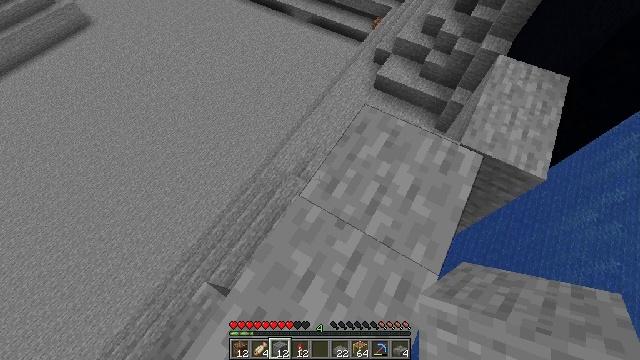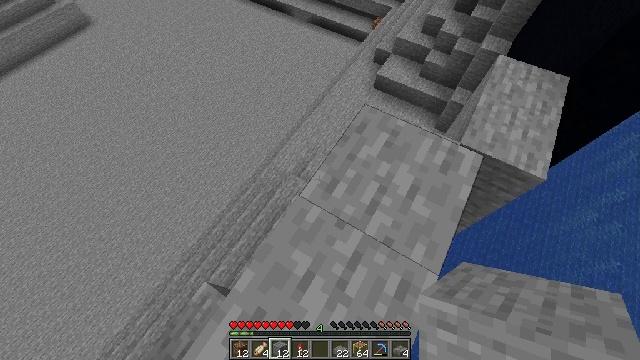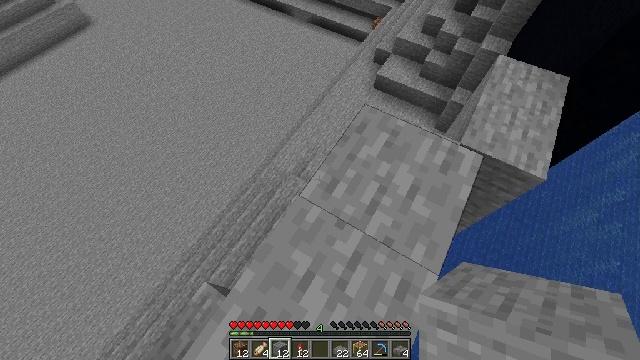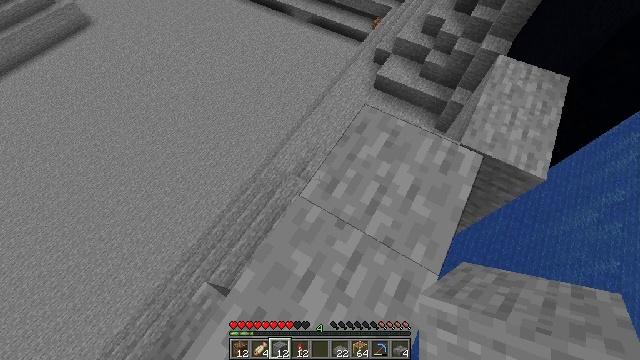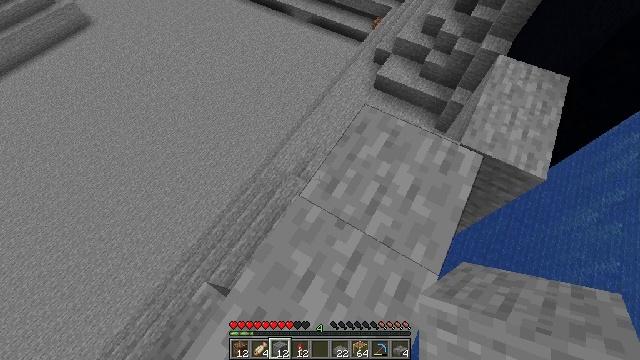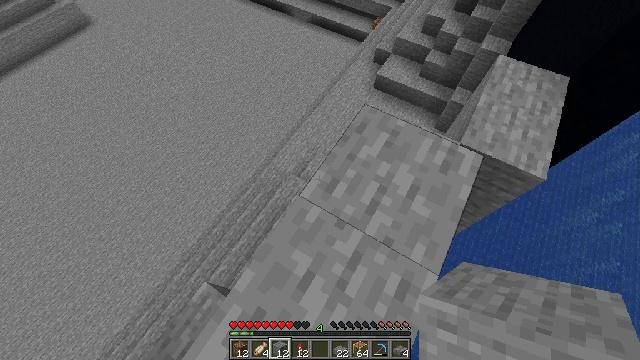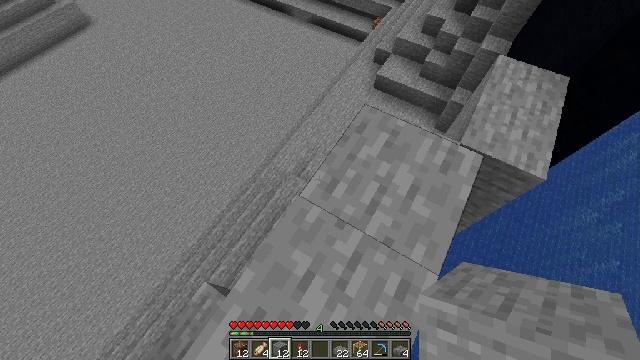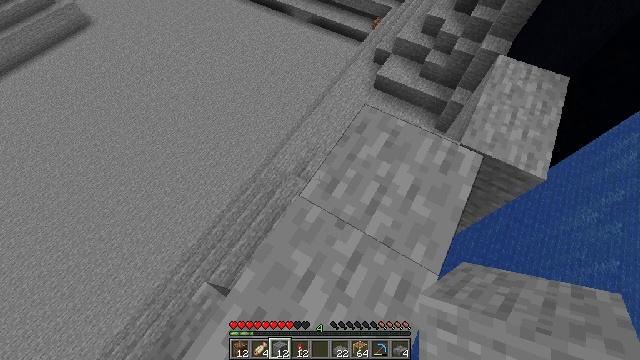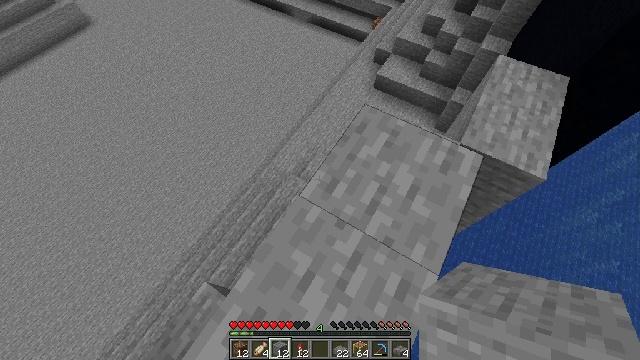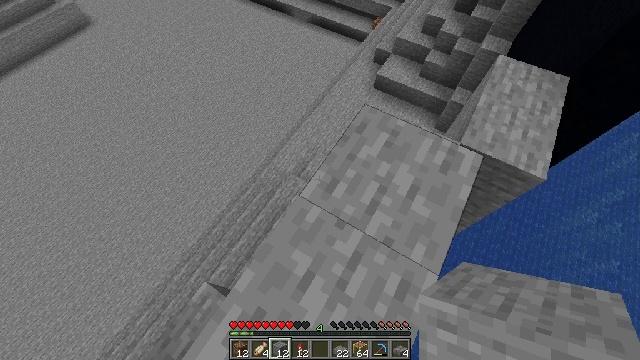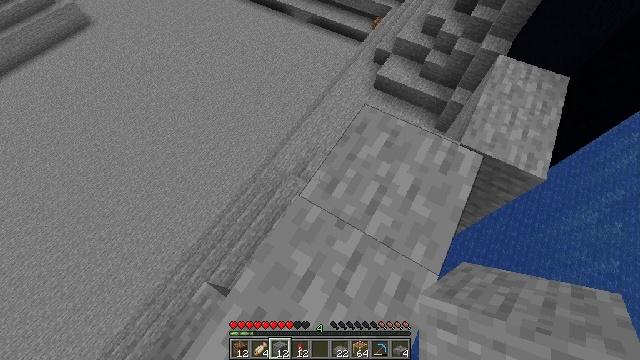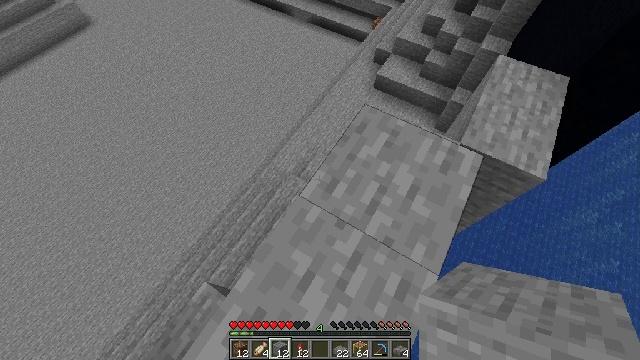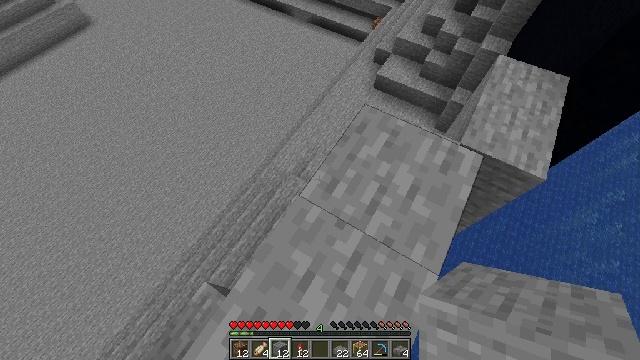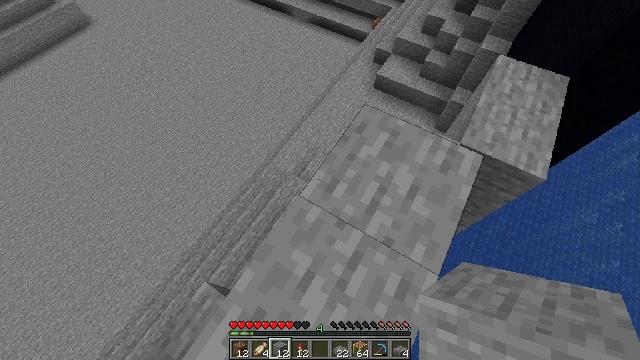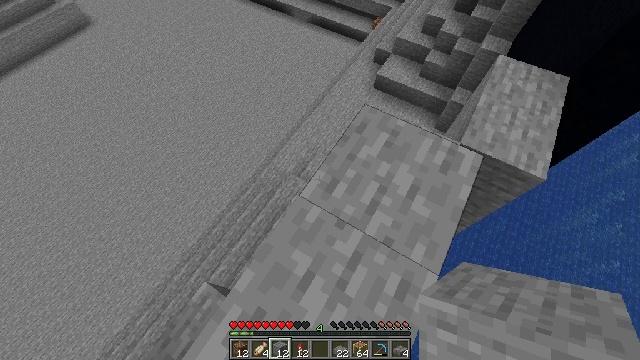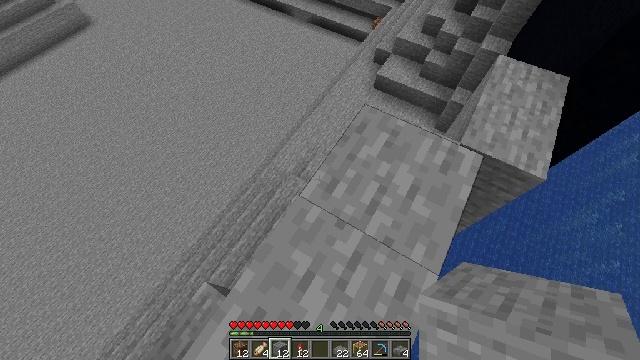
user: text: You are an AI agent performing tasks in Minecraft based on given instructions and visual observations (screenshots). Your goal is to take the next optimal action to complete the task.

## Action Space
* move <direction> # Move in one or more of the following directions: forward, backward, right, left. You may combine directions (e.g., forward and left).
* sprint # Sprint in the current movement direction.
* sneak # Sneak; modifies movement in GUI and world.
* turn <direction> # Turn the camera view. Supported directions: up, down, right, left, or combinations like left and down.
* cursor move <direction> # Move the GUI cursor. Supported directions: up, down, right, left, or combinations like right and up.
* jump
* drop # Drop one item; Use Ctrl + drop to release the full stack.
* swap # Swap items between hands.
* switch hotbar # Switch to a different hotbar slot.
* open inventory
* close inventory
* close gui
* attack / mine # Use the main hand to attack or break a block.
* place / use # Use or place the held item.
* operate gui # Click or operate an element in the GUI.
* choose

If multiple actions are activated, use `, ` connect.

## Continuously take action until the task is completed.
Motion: motion action
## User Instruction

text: Mine the shulker box.
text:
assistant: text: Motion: no_op
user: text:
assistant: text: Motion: no_op
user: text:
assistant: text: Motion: no_op
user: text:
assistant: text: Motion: no_op
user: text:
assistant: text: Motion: no_op
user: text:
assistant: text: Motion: no_op
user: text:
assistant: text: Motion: no_op
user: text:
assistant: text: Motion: no_op
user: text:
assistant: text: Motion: no_op
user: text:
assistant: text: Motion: no_op
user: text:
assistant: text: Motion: no_op
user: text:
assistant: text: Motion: no_op
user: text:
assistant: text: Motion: no_op
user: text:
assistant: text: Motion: no_op
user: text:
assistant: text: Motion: no_op
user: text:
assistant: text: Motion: no_op
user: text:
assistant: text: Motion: no_op
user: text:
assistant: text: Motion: no_op
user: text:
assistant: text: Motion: no_op
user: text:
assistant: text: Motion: no_op
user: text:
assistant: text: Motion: no_op
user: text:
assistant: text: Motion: no_op
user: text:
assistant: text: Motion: no_op
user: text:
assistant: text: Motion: no_op
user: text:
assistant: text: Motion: no_op
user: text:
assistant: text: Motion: no_op
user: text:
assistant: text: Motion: no_op
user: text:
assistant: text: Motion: no_op
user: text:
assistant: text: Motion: no_op
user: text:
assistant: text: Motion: no_op